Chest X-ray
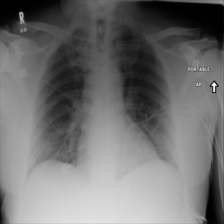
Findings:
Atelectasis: negative
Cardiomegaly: negative
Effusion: negative
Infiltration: positive
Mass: negative
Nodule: negative
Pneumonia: negative
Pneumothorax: negative
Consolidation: negative
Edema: negative
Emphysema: negative
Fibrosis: negative
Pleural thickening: negative
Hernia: negative